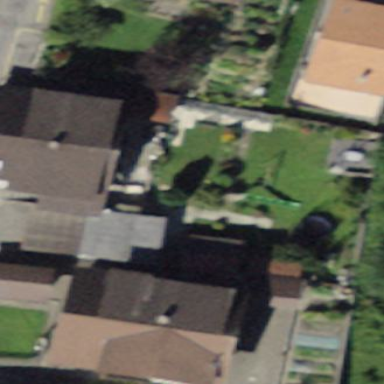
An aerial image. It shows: Residential building.